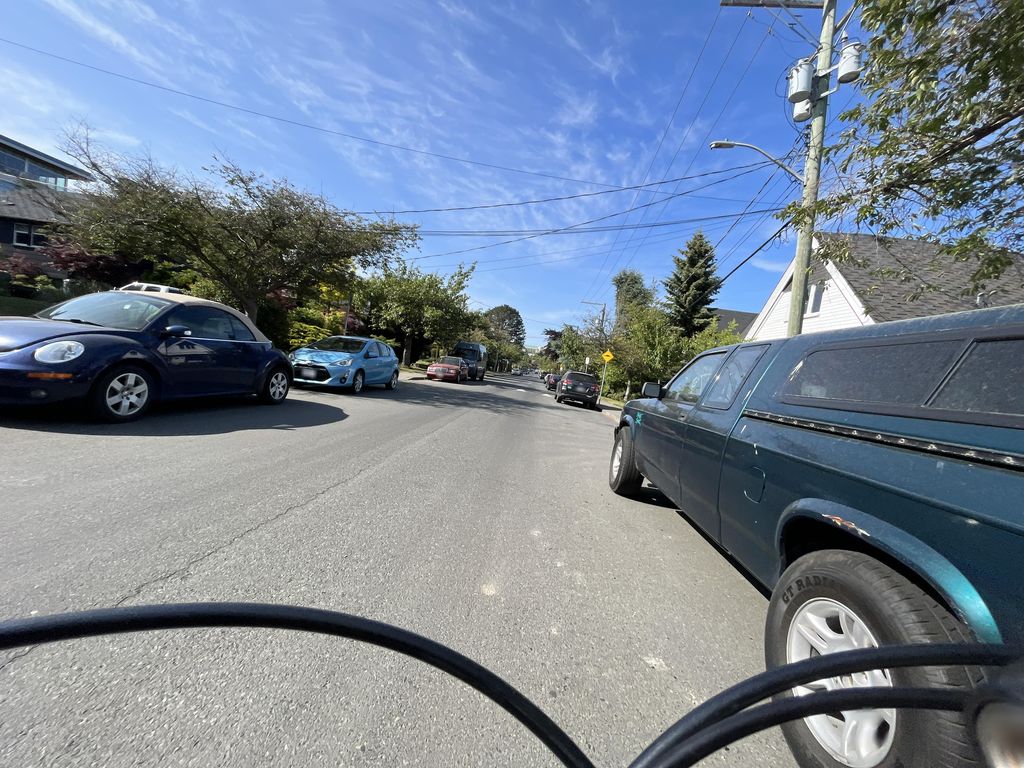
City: victoria